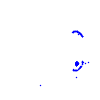
Particle: electron